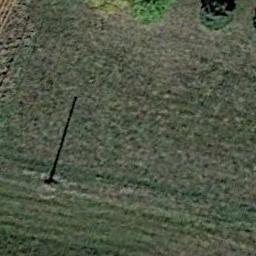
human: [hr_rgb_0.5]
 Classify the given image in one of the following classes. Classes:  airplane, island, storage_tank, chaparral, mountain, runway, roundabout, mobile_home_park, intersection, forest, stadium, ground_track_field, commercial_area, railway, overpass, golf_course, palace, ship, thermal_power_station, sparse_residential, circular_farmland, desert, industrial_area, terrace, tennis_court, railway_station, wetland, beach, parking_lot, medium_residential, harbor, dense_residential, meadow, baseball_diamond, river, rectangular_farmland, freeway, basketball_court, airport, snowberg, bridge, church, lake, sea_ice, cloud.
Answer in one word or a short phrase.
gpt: meadow